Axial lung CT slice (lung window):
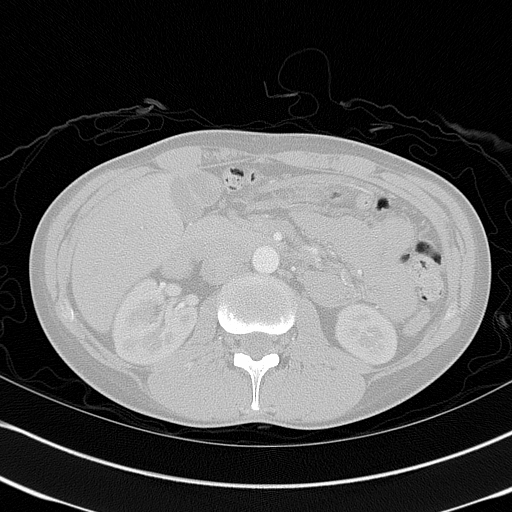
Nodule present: no